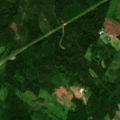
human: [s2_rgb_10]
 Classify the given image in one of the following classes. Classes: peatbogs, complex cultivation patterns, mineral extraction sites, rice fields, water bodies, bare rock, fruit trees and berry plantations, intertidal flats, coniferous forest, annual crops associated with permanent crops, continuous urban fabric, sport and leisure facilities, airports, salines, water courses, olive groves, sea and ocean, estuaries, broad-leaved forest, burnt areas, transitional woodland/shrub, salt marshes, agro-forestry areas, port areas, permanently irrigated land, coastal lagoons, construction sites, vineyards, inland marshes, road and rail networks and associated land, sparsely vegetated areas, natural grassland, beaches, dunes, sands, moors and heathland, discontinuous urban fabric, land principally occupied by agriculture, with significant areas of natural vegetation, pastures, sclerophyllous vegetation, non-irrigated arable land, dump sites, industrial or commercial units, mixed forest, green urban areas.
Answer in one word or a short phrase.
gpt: coniferous forest, mixed forest, transitional woodland/shrub